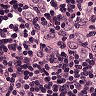
Metastatic tissue present: yes